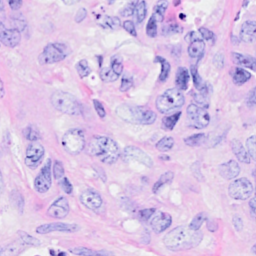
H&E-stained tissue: Breast